Question: What app has a new message?
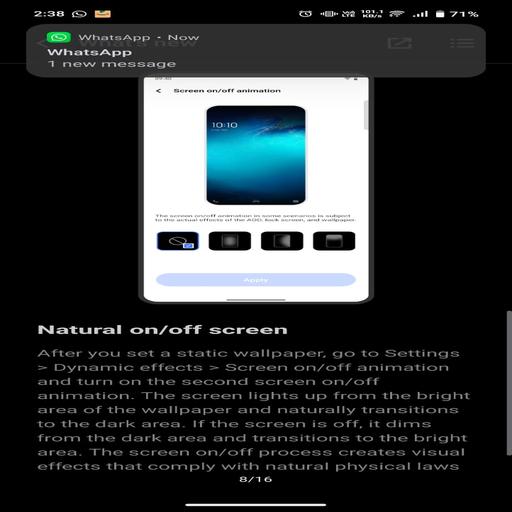
Answer: WhatsApp